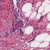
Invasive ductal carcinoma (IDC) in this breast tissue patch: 0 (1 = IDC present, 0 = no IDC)